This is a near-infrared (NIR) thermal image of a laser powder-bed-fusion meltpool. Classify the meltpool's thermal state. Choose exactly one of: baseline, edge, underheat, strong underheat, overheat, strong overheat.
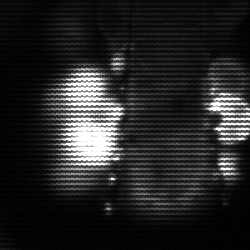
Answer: strong underheat